Question: I would like to get value from text between ::before ::after in selenium. I suppose it's impossible to do it by xpath, what JSexecutor code I can use?
Value I would like to get:

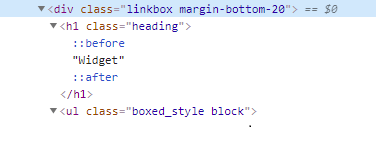
Answer: '::before' and '::after' are the and are not printable text. So to print the text you can use either of the following <URL>:
- Using :'''
System.out.println(wd.findElement(By.cssSelector("div.linkbox.margin-bottom-20 > h1.heading")).getText());
'''
- Using :'''
System.out.println(wd.findElement(By.xpath("//div[@class='linkbox margin-bottom-20']/h1[@class='heading']")).getText());
'''
---
Ideally, to extract the text as the element is a dynamic element, you have to induce <URL>:
- Using :'''
System.out.println(new WebDriverWait(driver, 20).until(ExpectedConditions.visibilityOfElementLocated(By.cssSelector("div.linkbox.margin-bottom-20 > h1.heading"))).getText());
'''
- Using :'''
System.out.println(new WebDriverWait(driver, 20).until(ExpectedConditions.visibilityOfElementLocated(By.xpath("//div[@class='linkbox margin-bottom-20']/h1[@class='heading']"))).getText());
'''